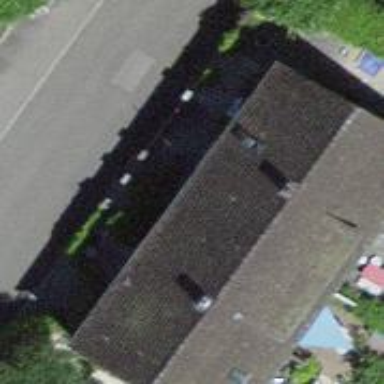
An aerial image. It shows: Gabled terrace building with roof tiles.